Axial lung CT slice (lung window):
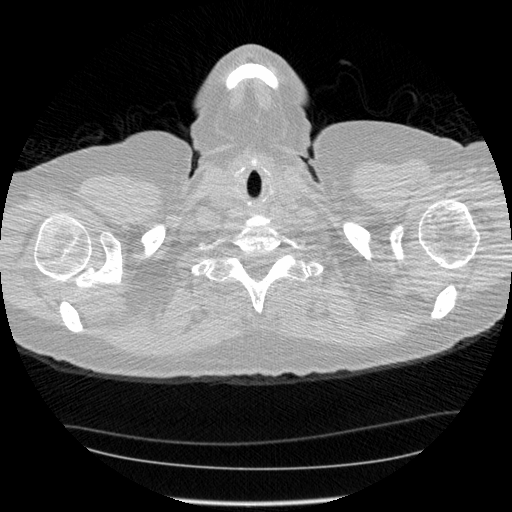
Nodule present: no